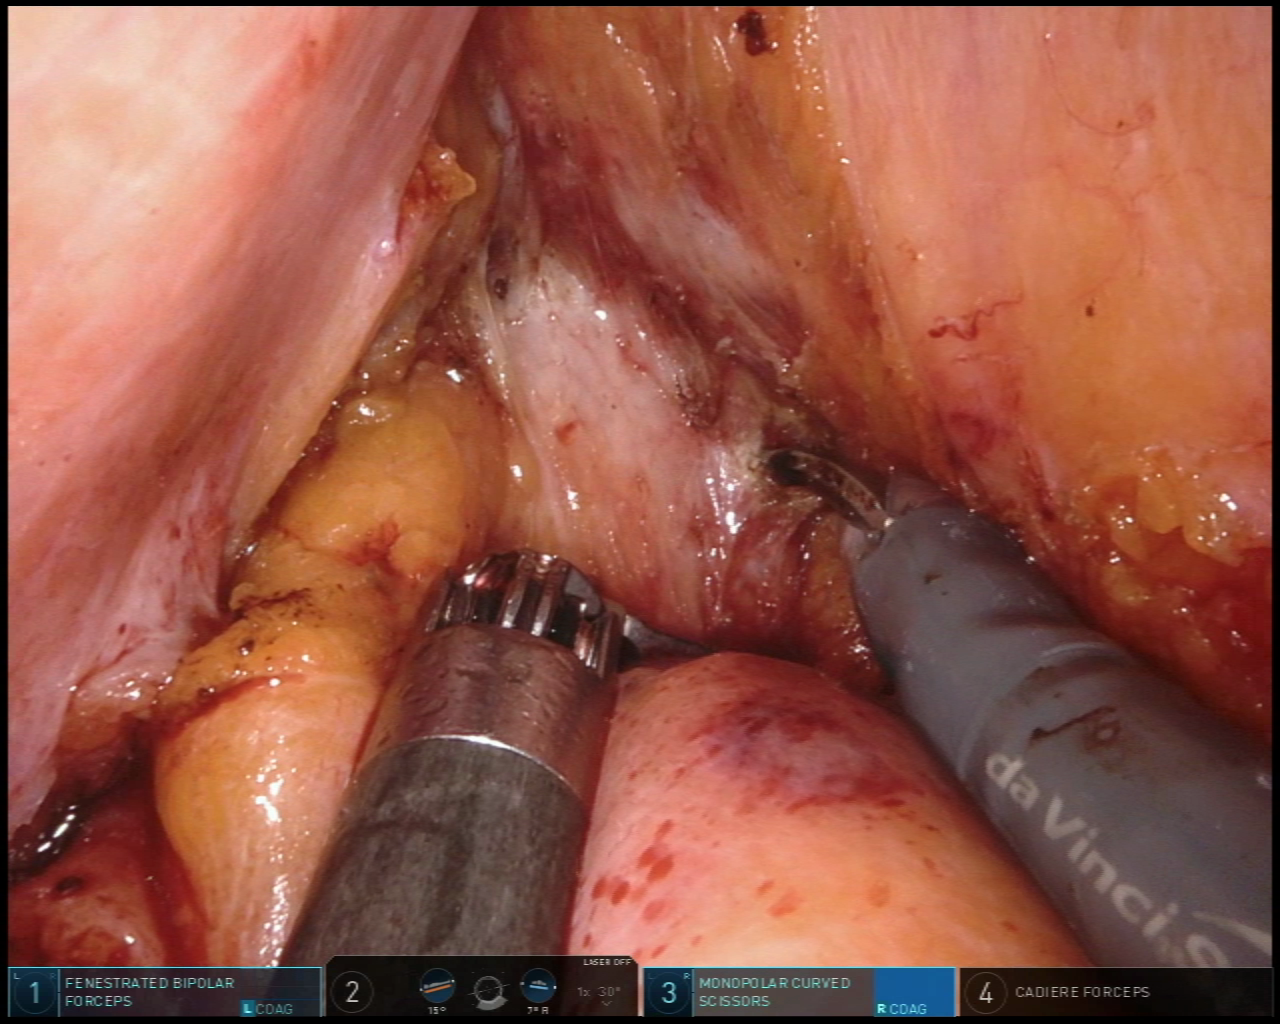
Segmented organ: vesicular_glands
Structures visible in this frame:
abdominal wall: no
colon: no
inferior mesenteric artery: no
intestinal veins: no
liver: no
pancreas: no
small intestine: no
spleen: no
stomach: no
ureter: no
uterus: no
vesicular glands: yes